Interaction volume radius: 5 \u00c5
Interaction volume height: 10 \u00c5
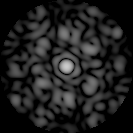
Disorder parameter: 0.6133